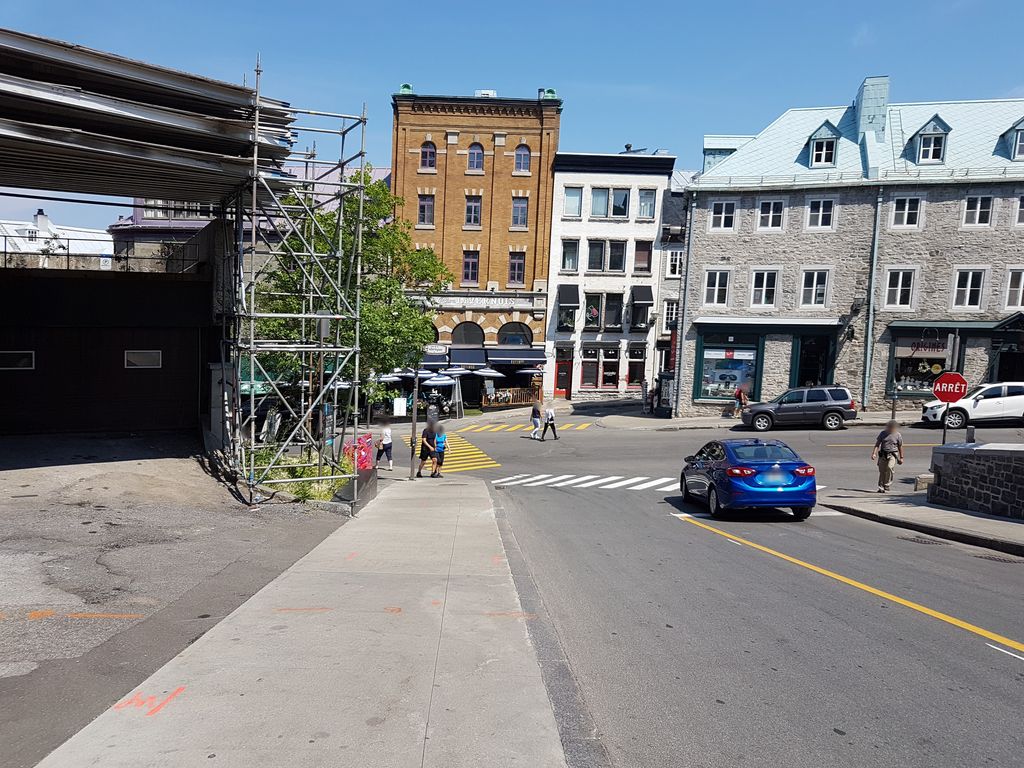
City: quebec_city